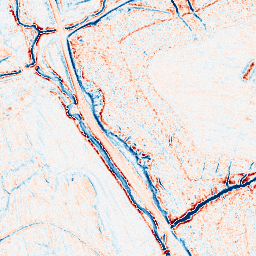
Category: edge_preserving
Decomposition family: anisotropic_diffusion
Decomposition parameters: iterations: 10
kappa: 10
gamma: 0.15
Upsampling method: sinc_blackman
Upsampling parameters: scale: 2
kernel_size: 16
Upsampling scale: 2